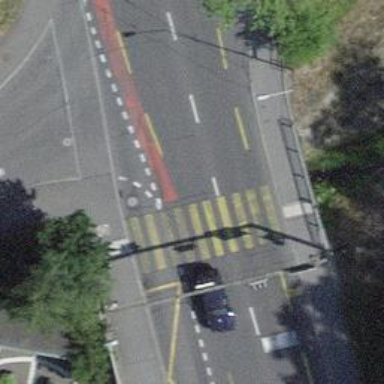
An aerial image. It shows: Kerb barrier.